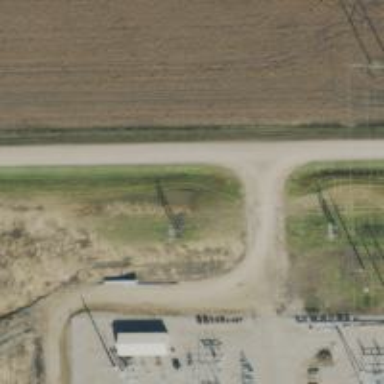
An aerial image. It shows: H-frame power tower designed as crossing.